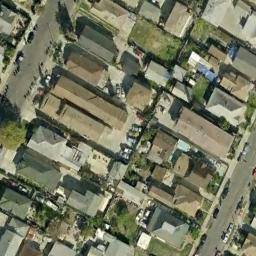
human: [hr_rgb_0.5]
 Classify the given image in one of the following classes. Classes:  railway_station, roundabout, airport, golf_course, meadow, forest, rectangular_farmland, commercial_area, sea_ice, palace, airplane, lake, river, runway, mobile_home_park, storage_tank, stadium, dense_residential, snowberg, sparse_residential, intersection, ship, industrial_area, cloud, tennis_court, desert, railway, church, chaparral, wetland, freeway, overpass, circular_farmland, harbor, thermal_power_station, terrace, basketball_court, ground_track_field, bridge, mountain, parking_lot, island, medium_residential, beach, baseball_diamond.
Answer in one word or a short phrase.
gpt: dense_residential